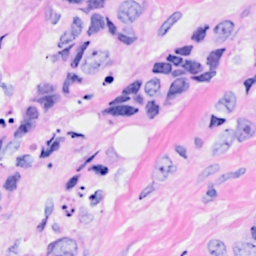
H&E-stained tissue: Breast